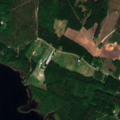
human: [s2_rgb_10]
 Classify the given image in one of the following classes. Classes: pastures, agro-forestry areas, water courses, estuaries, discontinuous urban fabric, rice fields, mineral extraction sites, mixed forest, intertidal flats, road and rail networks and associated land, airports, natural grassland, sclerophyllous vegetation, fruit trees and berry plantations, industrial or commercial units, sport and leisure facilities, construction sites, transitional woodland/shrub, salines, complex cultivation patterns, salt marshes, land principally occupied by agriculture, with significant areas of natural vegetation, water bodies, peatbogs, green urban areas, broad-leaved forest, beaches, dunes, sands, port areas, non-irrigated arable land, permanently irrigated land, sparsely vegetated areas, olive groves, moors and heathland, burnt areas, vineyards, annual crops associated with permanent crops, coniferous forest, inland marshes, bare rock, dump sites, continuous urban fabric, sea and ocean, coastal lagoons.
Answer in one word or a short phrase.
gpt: non-irrigated arable land, broad-leaved forest, coniferous forest, mixed forest, water bodies